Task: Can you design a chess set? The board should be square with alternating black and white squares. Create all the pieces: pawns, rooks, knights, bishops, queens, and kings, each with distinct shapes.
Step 2121:
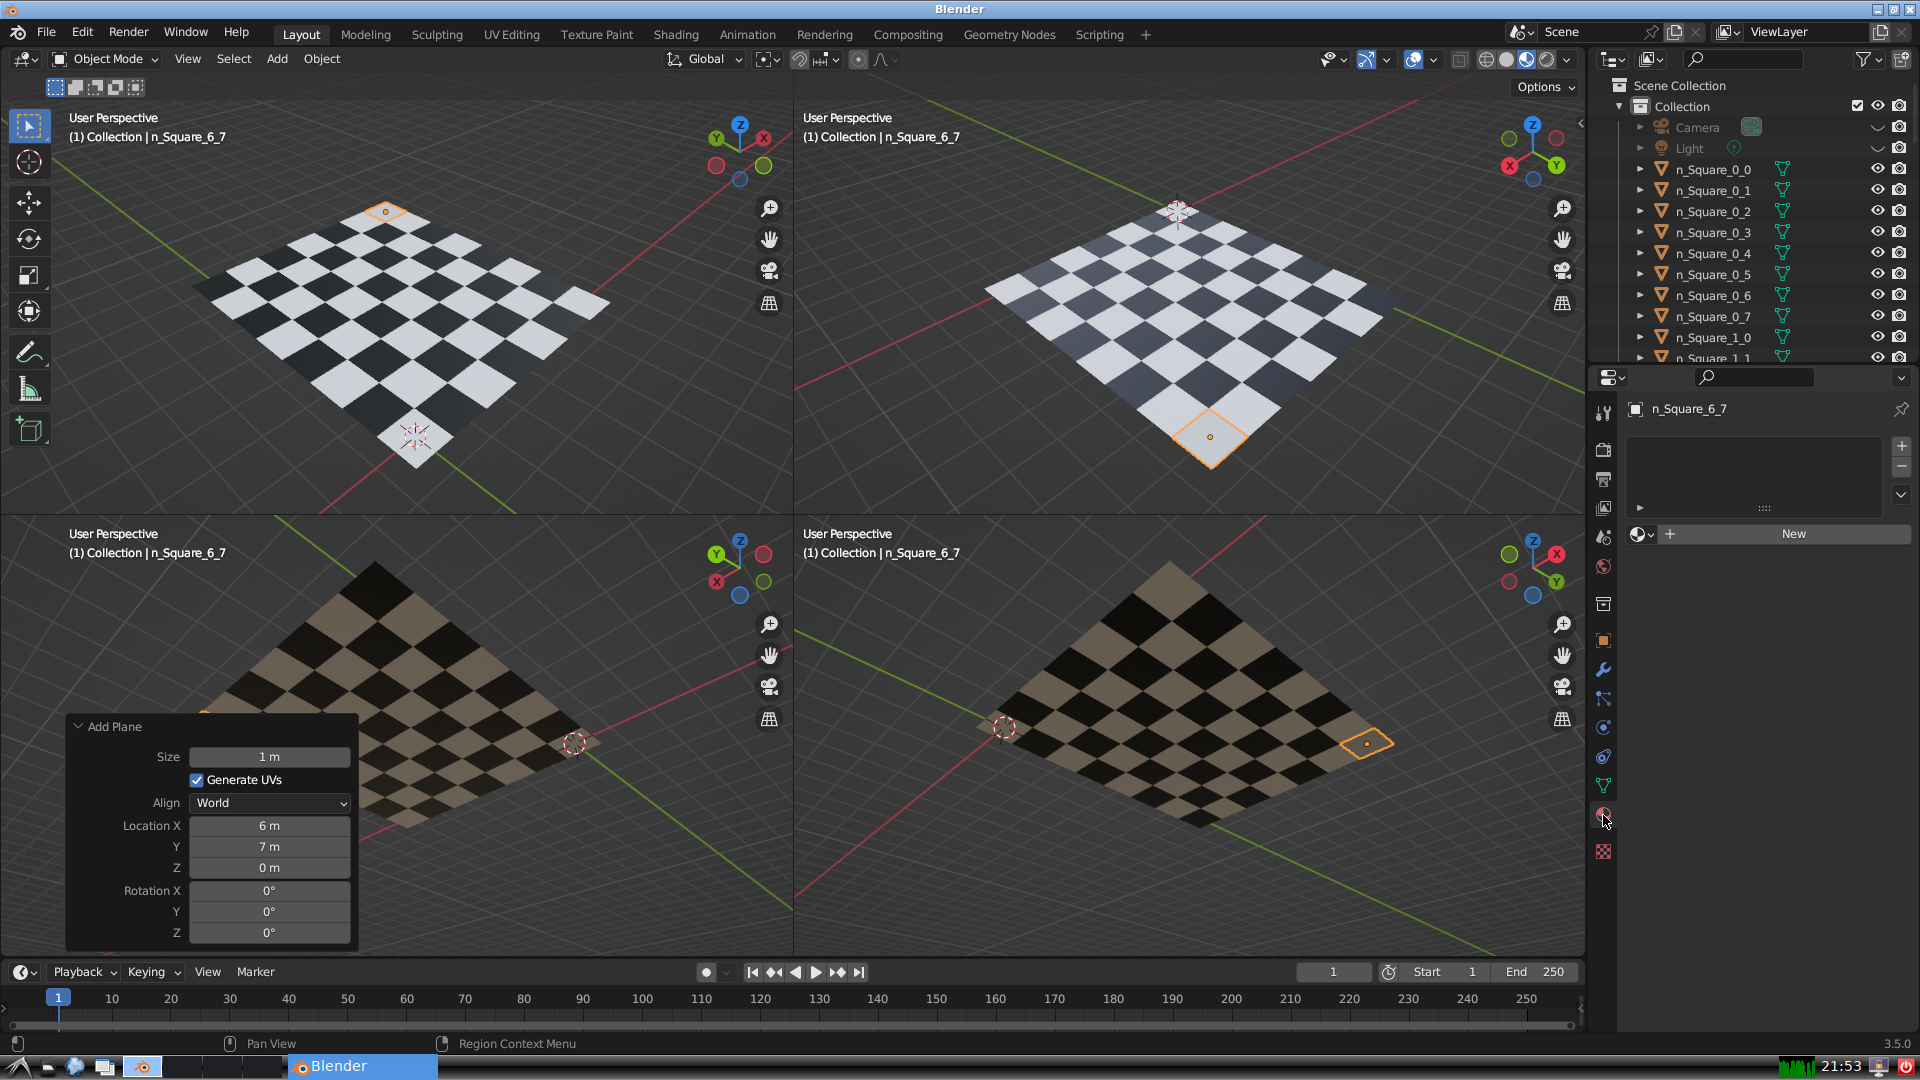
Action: {"mouse_move": [1636, 534]}